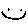
Label: smiley face